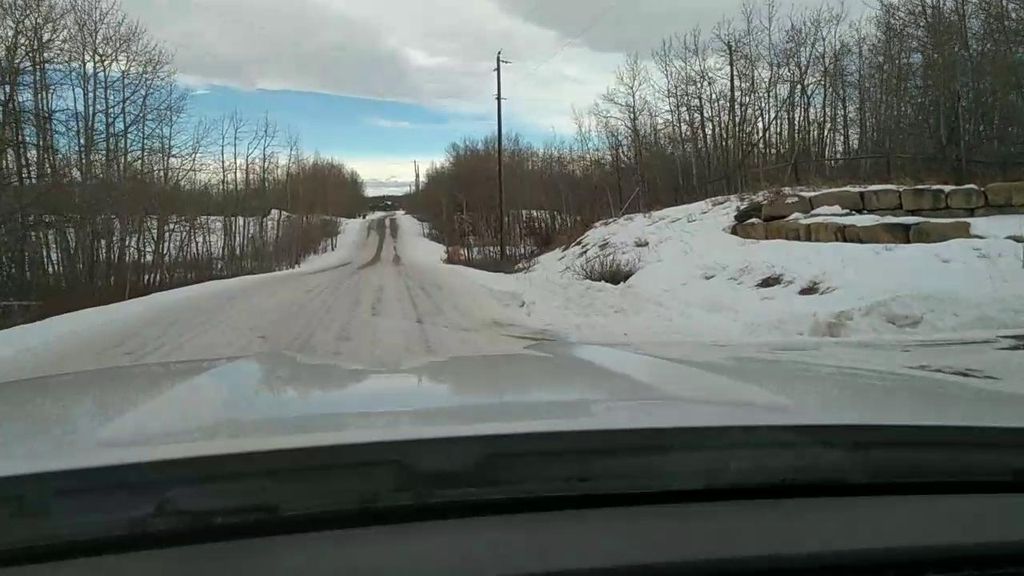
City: calgary